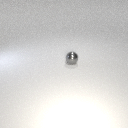
small gray metal sphere